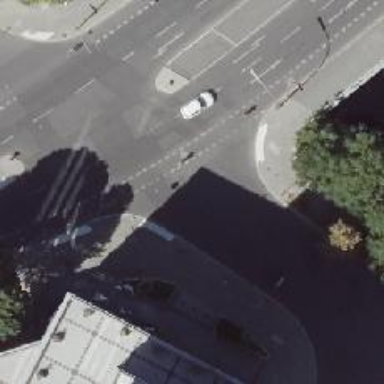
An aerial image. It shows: Asphalt footway with unmarked crossing.